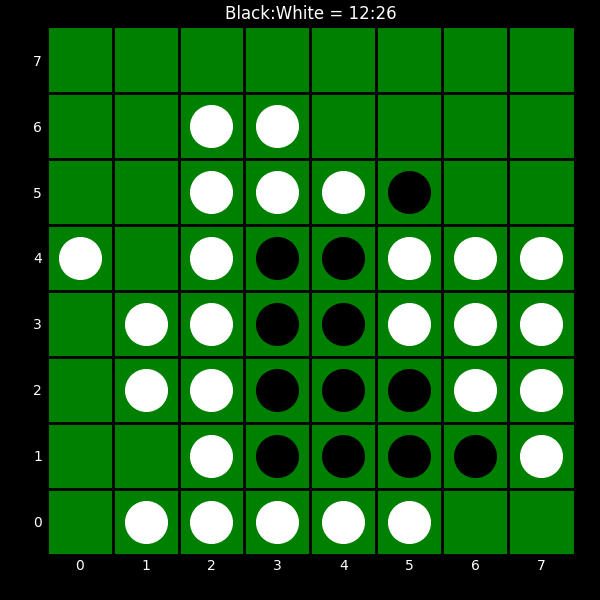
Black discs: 12
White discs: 26